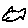
Label: fish